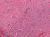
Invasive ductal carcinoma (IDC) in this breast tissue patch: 0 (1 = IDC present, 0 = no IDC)